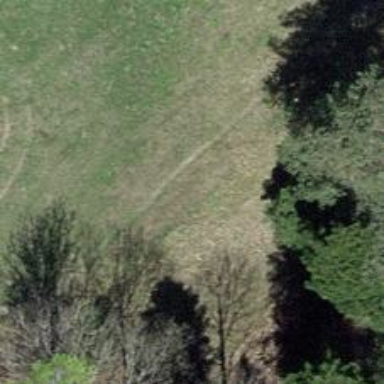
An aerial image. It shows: Unpaved path.